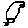
Label: bird